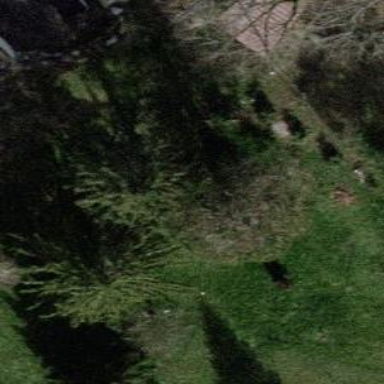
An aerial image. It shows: Evergreen needle-leaved tree.